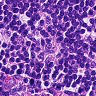
Metastatic tissue present: no